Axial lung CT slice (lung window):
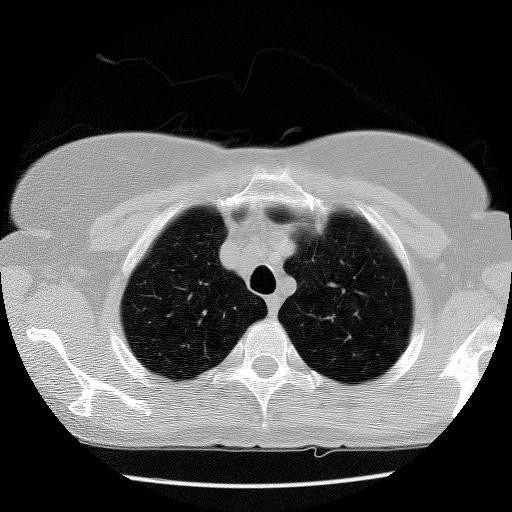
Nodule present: no